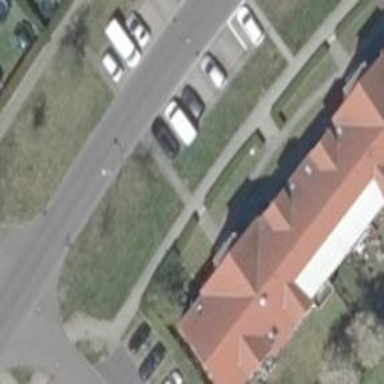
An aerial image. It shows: View of apartment building.